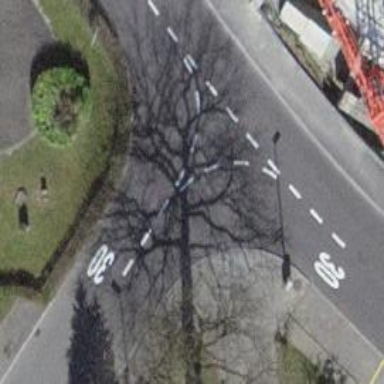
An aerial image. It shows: Kerb serving as barrier.